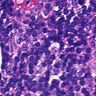
Metastatic tissue present: no